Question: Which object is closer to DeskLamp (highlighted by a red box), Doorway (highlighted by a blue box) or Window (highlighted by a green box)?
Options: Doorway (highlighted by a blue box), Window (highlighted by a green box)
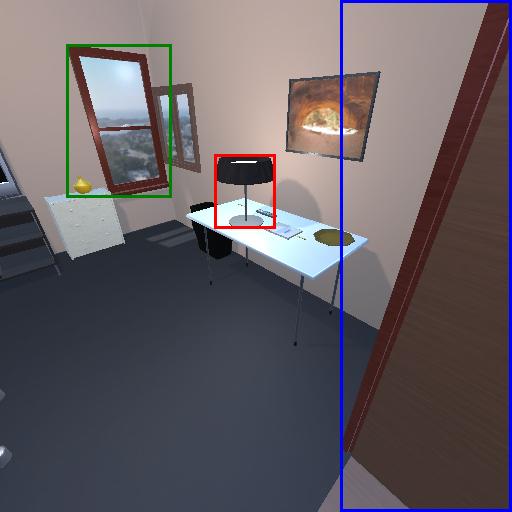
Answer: Doorway (highlighted by a blue box)